高三 · 计数
如图所示, 5 组数据 $(x, y)$ 中去掉 $D(3,10)$ 后, 下列说法错误的是 ( )

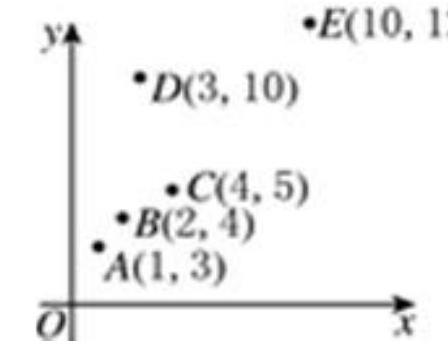
A. 残差平方和变大

B. 相关系数 $r$ 变大

C. 相关指数 $R^{2}$ 变大

D. 解释变量 $x$ 与预报变量 $y$ 的相关性变强
答案: A
解析: 答案:A

【解析】由散点图知，去掉 $D(3,10)$ 后， $y$ 与 $x$ 的线性相关加强，且为正相关,

所以 $r$ 变大, $R^{2}$ 变大, 残差平方和变小, 故选 $\mathrm{A}$.